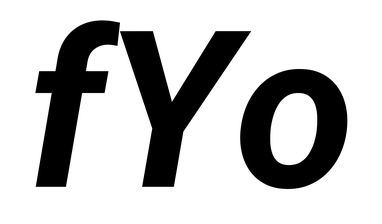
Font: Roboto-Italic_Bold_Italic